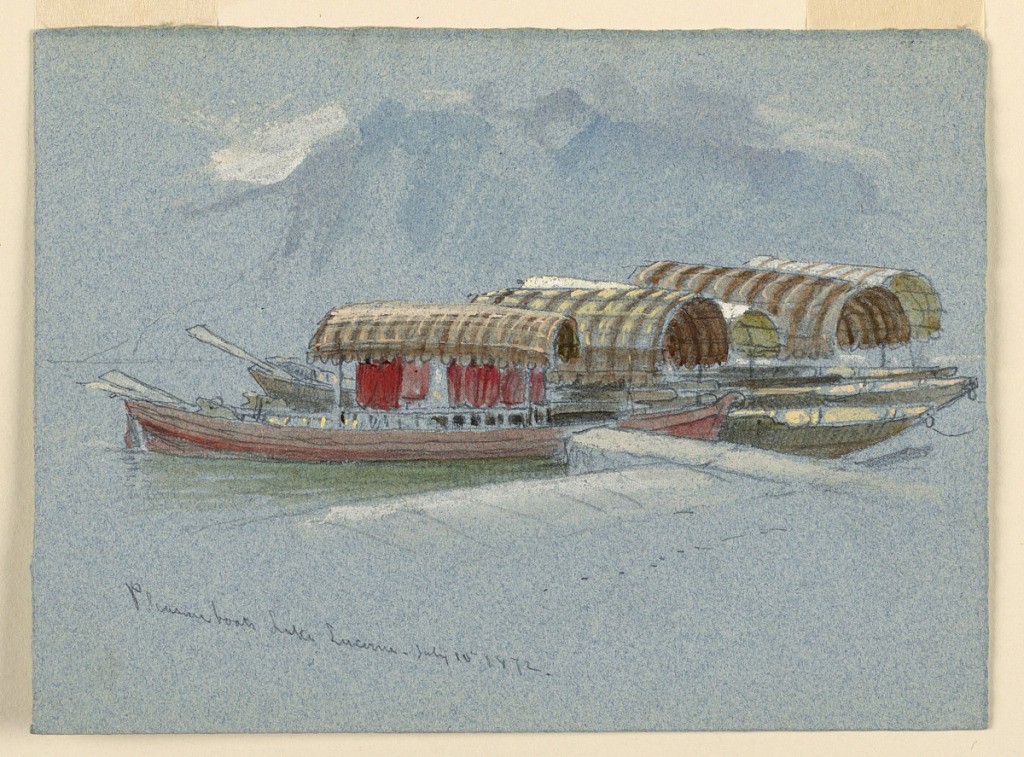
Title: Pleasure Boats, Lake Lucerne
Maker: Samuel Colman, American, 1832–1920
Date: July 10, 1872
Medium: Brush and watercolor, gouache, graphite on gray-blue paper
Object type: Drawing
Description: Five row boats with roofs of cloth and curtains, in the central parts, are fastened to a stone pier. Mountains in the background.